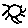
Label: sun